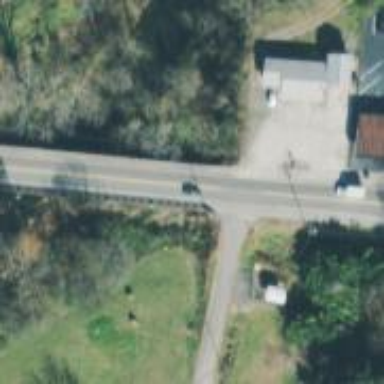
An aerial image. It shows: Primary highway crossing over bridge.